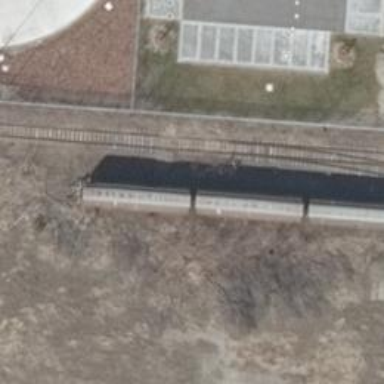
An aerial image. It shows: Railway switch.